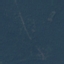
Label: Forest